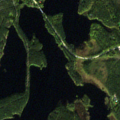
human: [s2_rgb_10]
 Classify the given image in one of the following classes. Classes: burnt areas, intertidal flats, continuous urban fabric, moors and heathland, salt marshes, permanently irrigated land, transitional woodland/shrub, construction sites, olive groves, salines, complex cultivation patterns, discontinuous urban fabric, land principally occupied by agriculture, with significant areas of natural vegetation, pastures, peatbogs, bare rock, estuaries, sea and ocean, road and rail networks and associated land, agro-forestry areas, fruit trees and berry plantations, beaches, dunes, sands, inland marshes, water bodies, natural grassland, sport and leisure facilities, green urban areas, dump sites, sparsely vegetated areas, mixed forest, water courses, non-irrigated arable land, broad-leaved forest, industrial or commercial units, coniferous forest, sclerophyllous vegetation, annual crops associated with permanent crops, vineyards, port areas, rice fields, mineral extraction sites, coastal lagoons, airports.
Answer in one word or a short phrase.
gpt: coniferous forest, water bodies